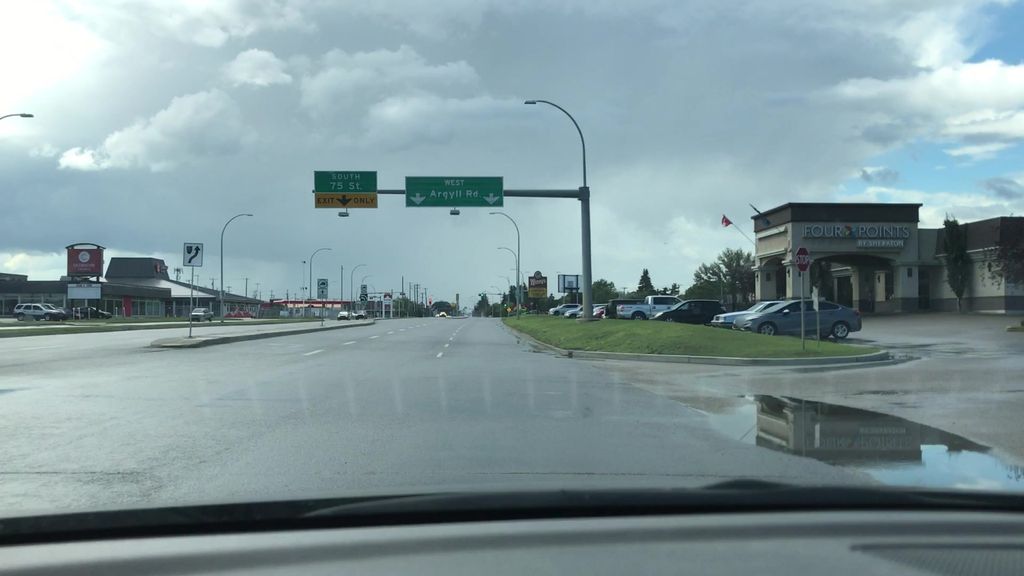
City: edmonton